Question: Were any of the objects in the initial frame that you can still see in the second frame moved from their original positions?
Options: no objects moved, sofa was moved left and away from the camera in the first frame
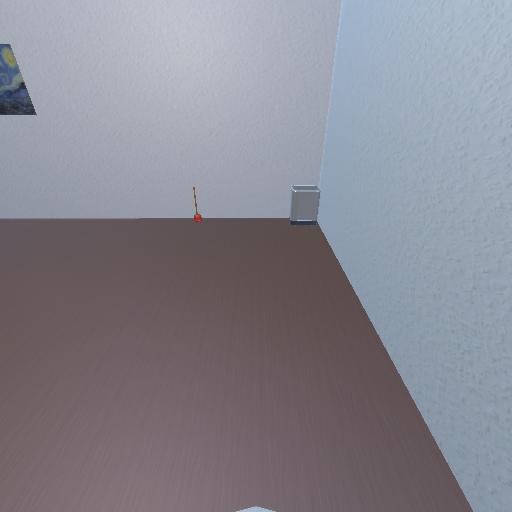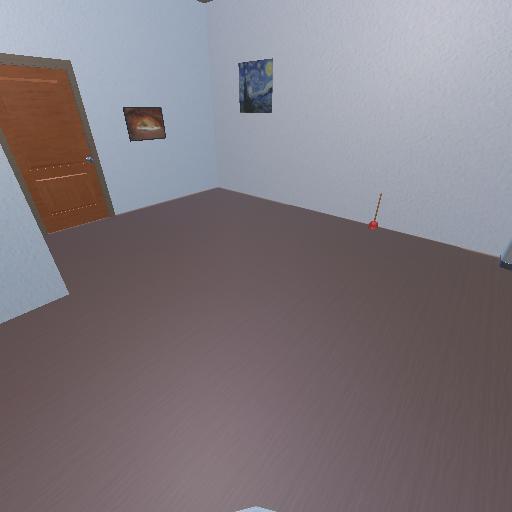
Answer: no objects moved